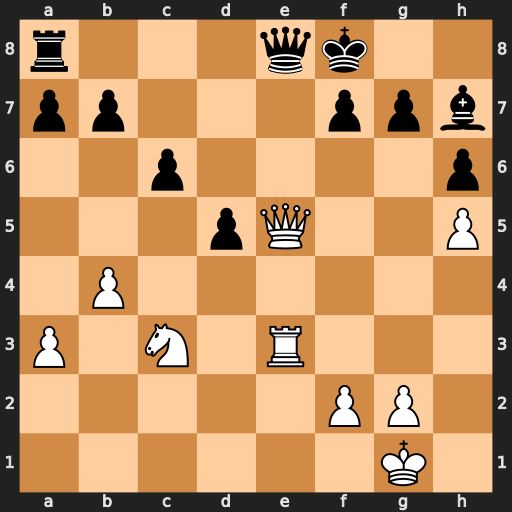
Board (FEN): r3qk2/pp3ppb/2p4p/3pQ2P/1P6/P1N1R3/5PP1/6K1
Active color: w
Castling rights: -
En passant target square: -
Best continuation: Qd6+ Kg8 Rxe8+